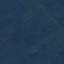
Land use / land cover class: Forest